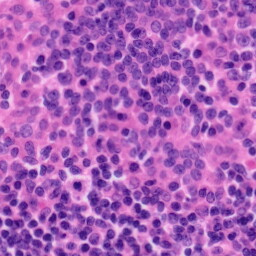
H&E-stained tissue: Tonsil